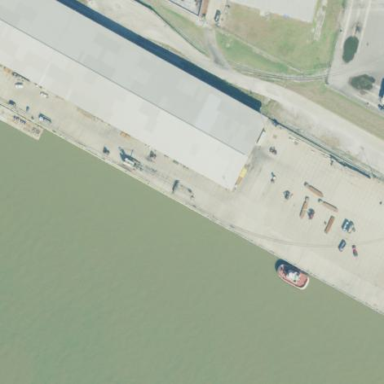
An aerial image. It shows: Concrete pier in industrial area. It is part of port.